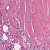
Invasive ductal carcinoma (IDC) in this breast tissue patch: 1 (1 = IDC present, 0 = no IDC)